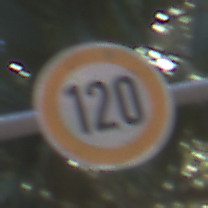
Verkehrszeichen: Geschwindigkeit120
Umgebung: Outdoor, Suburban
Tageszeit: MorningAfternoon
Wetter: PartlyCloudy
Licht: Natural
Jahreszeit: NotSpecified
Kontrast: LowContrast